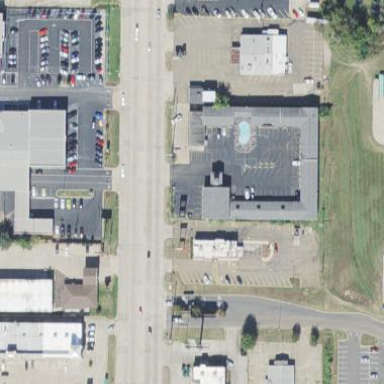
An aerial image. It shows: Hotel building.